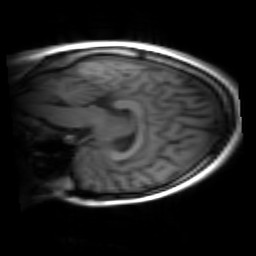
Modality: inplaneT1
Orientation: sagittal
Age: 24
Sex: female
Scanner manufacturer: siemens
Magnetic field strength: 3 T
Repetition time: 1.2 s
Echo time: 0.00251 s